Interaction volume radius: 10 \u00c5
Interaction volume height: 10 \u00c5
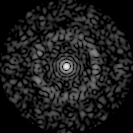
Disorder parameter: 0.8282